如图，已知 $\triangle ABC$ 与 $\triangle ADE$ 都是等腰三角形，$AB = AC$，$AD = AE$，点 D 在边 BC 边上（不与 B、C 重合），且$\angle B = \angle ADE$，$DE \perp AC$ 于 $F$。

(1) 试说明 $\angle BAD$ 与 $\angle CAE$ 相等的理由；

(2) 连接 $CE$，若 $CD = CE$，说明 $DF$ 与 $EF$ 相等的理由；

(3) 若 $\angle BAD = 20^\circ$，当 $\triangle DAF$ 是等腰三角形时，直接写出 $\angle B$ 的度数。

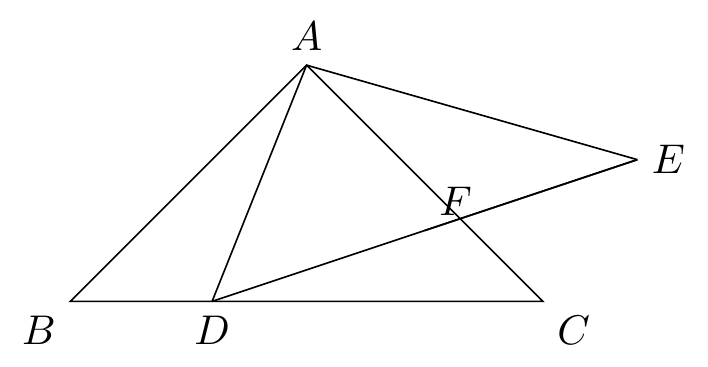
【解答】
【详解】(1) 证明：$\because AB = AC$，$AD = AE$，

$\therefore \angle B = \angle C$，$\angle ADE = \angle E$，

$\because \angle B = \angle ADE$，

$\therefore \angle B = \angle C = \angle ADE = \angle E$，

又 $\because \angle BAC = 180^\circ - \angle B - \angle C$，$\angle DAE = 180^\circ - \angle ADE - \angle E$，

$\therefore \angle BAC = \angle DAE$，

$\therefore \angle BAD + \angle DAC = \angle DAC + \angle CAE$，

$\therefore \angle BAD = \angle CAE$。

(2) 证明：如图，

在 $\triangle ABD$ 和 $\triangle ACE$ 中，

$\begin{cases}
AB = AC \\
\angle BAD = \angle CAE \\
AD = AE
\end{cases}$

$\therefore \triangle ABD \cong \triangle ACE$ (SAS)；

$\therefore \angle B = \angle ACE$，

$\because \angle B = \angle ACD$，

$\therefore \angle ACD = \angle ACE$，

$\because CD = CE$，

$\therefore DF = EF$。

（3）解：设 $\angle B = x$，则 $\angle ADF = \angle C = \angle B = x$，

$\therefore \angle ADC = \angle B + \angle BAD = \angle ADE + \angle EDC$，

$\therefore \angle EDC = \angle BAD = 20^\circ$，

$\therefore \angle AFD = \angle C + \angle CDE = x + 20^\circ$，

$\therefore \angle DAF = 180^\circ - \angle ADF - \angle AFD = 180^\circ - x - (x + 20^\circ) = 160^\circ - 2x$，

当 $\triangle DAF$ 是等腰三角形时，有三种情况讨论：

当 $DF = AF$ 时，$\angle DAF = \angle ADF$，$160^\circ - 2x = x$，解得：$x = \frac{160^\circ}{3}$；

当 $AD = DF$ 时，$\angle DAF = \angle AFD$，$160^\circ - 2x = x + 20^\circ$，解得：$x = \frac{140^\circ}{3}$；

当 $AD = AF$ 时，$\angle ADF = \angle AFD$，$x = x + 20^\circ$，此方程无解；

综上所述，当 $\angle B$ 的度数为 $\frac{160^\circ}{3}$ 或 $\frac{140^\circ}{3}$ 时，$\triangle DAF$ 是等腰三角形。
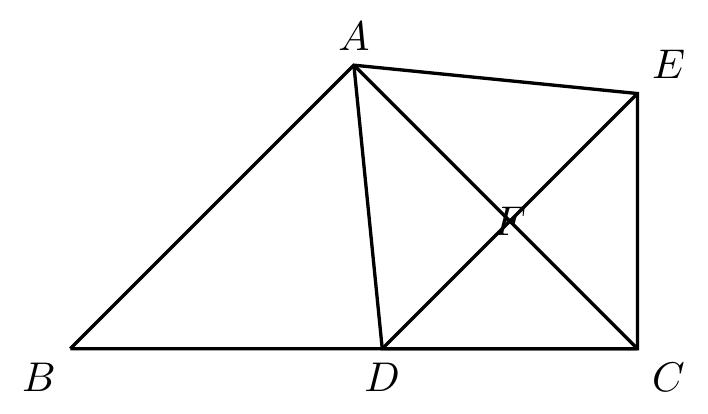